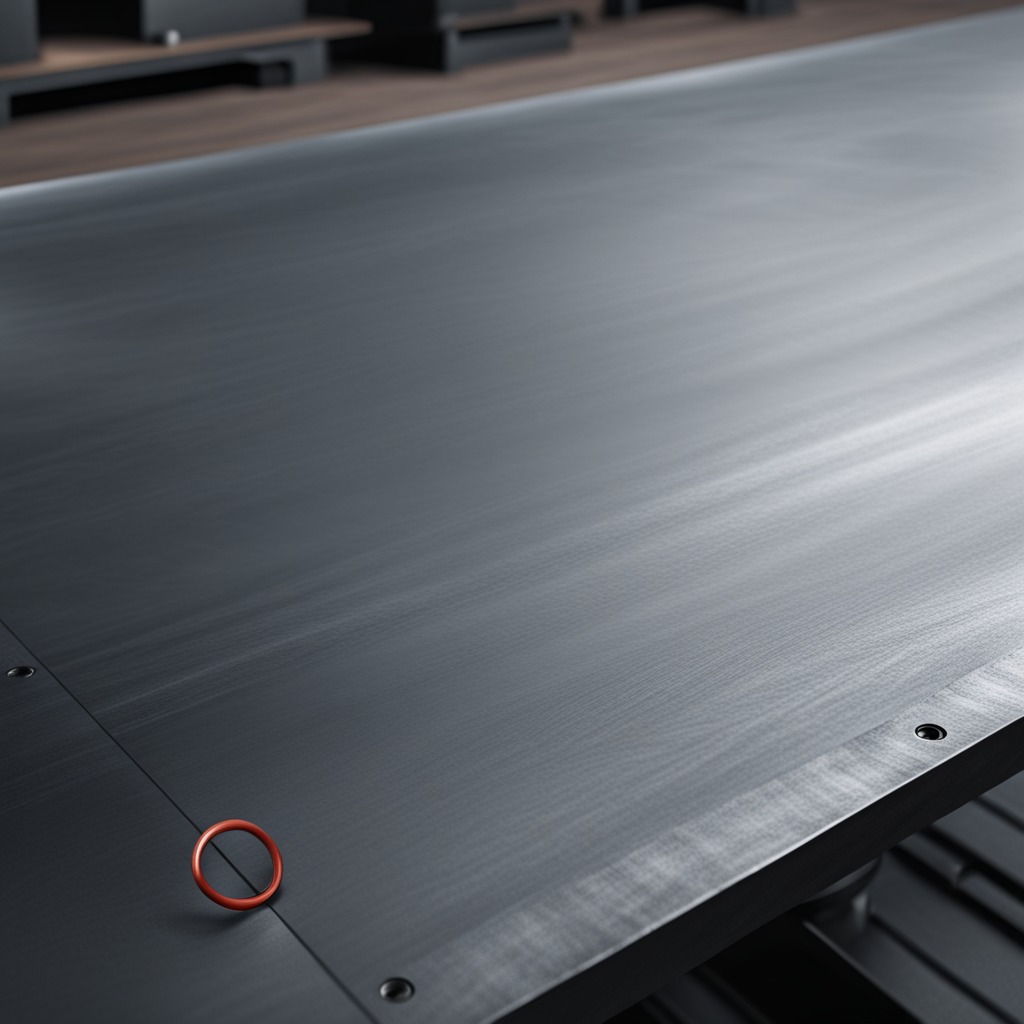
A rubber O-ring is lying on the cold steel table in a mining workshop.